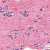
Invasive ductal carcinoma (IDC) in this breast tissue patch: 0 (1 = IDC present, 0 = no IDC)